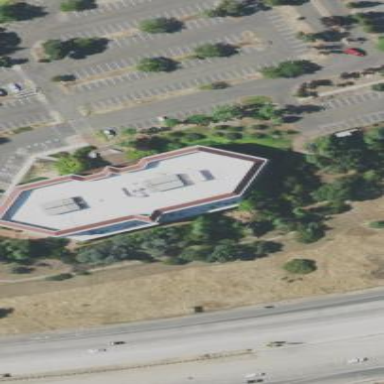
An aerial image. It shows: Civic building.